Question: I've been trying for about a week to get my PagerView not to overlap the TitleStrip.
I've tried absolutely everything I can think of, and one StackOverflow question that looked like the same question, had an answer that wasn't applicable.
It appears that both the PagerTitleStrip and the TextView start at 0,0 (left,top)
Any help would be appreciated. Note that I can't use any XML (inc Layout.xml) so it's all done programatically.
'''
package com.example.projname;
import android.app.Activity;
import android.os.Bundle;
import android.support.v4.view.PagerAdapter;
import android.support.v4.view.PagerTabStrip;
import android.support.v4.view.ViewPager;
import android.view.Gravity;
import android.view.View;
import android.view.ViewGroup;
import android.view.ViewGroup.LayoutParams;
import android.widget.TextView;
public class MainActivity extends Activity {
@Override
public void onCreate(Bundle savedInstanceState) {
super.onCreate(savedInstanceState);
MyPagerAdapter myPagerAdapter = new MyPagerAdapter();
PagerTabStrip myPagerTabStrip = new PagerTabStrip(this);
myPagerTabStrip.setGravity(Gravity.TOP);
ViewPager viewPager = new ViewPager(this);
viewPager.addView(myPagerTabStrip, LayoutParams.MATCH_PARENT, LayoutParams.WRAP_CONTENT);
viewPager.setAdapter(myPagerAdapter);
setContentView(viewPager);
}
class MyPagerAdapter extends PagerAdapter {
public final String[] Titles = {
"Title One",
"Title Two",
"Title Three",
"Title Four",
"Title Five"
};
@Override
public int getCount() {
return Titles.length;
}
@Override
public boolean isViewFromObject(View view, Object object) {
return (view == object);
}
@Override
public CharSequence getPageTitle(int position) {
return Titles[position];
}
@Override
public Object instantiateItem(ViewGroup container, int position) {
TextView textView = new TextView(getApplicationContext());
String myString = new String("Page " + (position + 1) + "
");
textView.setText(myString + myString + myString + myString + myString + myString);
container.addView(textView);
return textView;
}
@Override
public void destroyItem(ViewGroup container, int position, Object object) {
container.removeView((View) object);
}
}
}
'''

'''
@Override
public void onCreate(Bundle savedInstanceState) {
super.onCreate(savedInstanceState);
LayoutParams layoutParams = new LayoutParams();
layoutParams.height = LayoutParams.WRAP_CONTENT;
layoutParams.width = LayoutParams.MATCH_PARENT;
layoutParams.gravity = Gravity.TOP;
PagerTabStrip myPagerTabStrip = new PagerTabStrip(this);
MyPagerAdapter myPagerAdapter = new MyPagerAdapter();
ViewPager viewPager = new ViewPager(this);
viewPager.addView(myPagerTabStrip, layoutParams);
viewPager.setAdapter(myPagerAdapter);
setContentView(viewPager);
}
'''
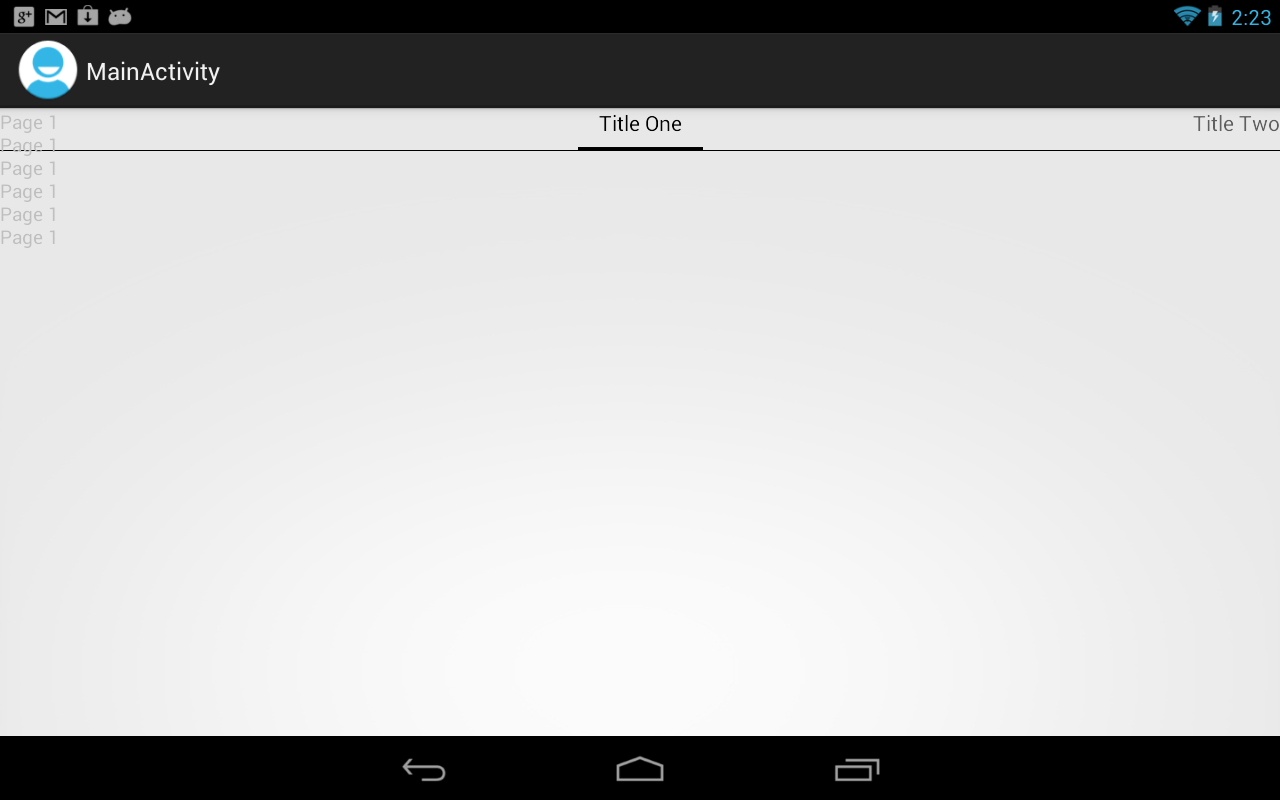
Answer: > Note that I can't use any XML
Why?
> Any help would be appreciated.
Try a version of 'addView()' that takes a 'LayoutParams' object as a parameter, and use an instance of 'ViewPager.LayoutParams'. Also, use the 'gravity' field on the 'ViewPager.LayoutParams' instead of 'setGravity()'.
If that does not help, temporarily set up a 'ViewPager' and 'PagerTitleStrip' in XML (e.g., in a separate project) and examine the results in Hierarchy View to see how the XML approach constructs matters, so you can try to replicate it.